Interaction volume radius: 5 \u00c5
Interaction volume height: 35 \u00c5
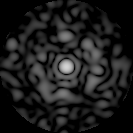
Disorder parameter: 0.7788